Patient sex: F
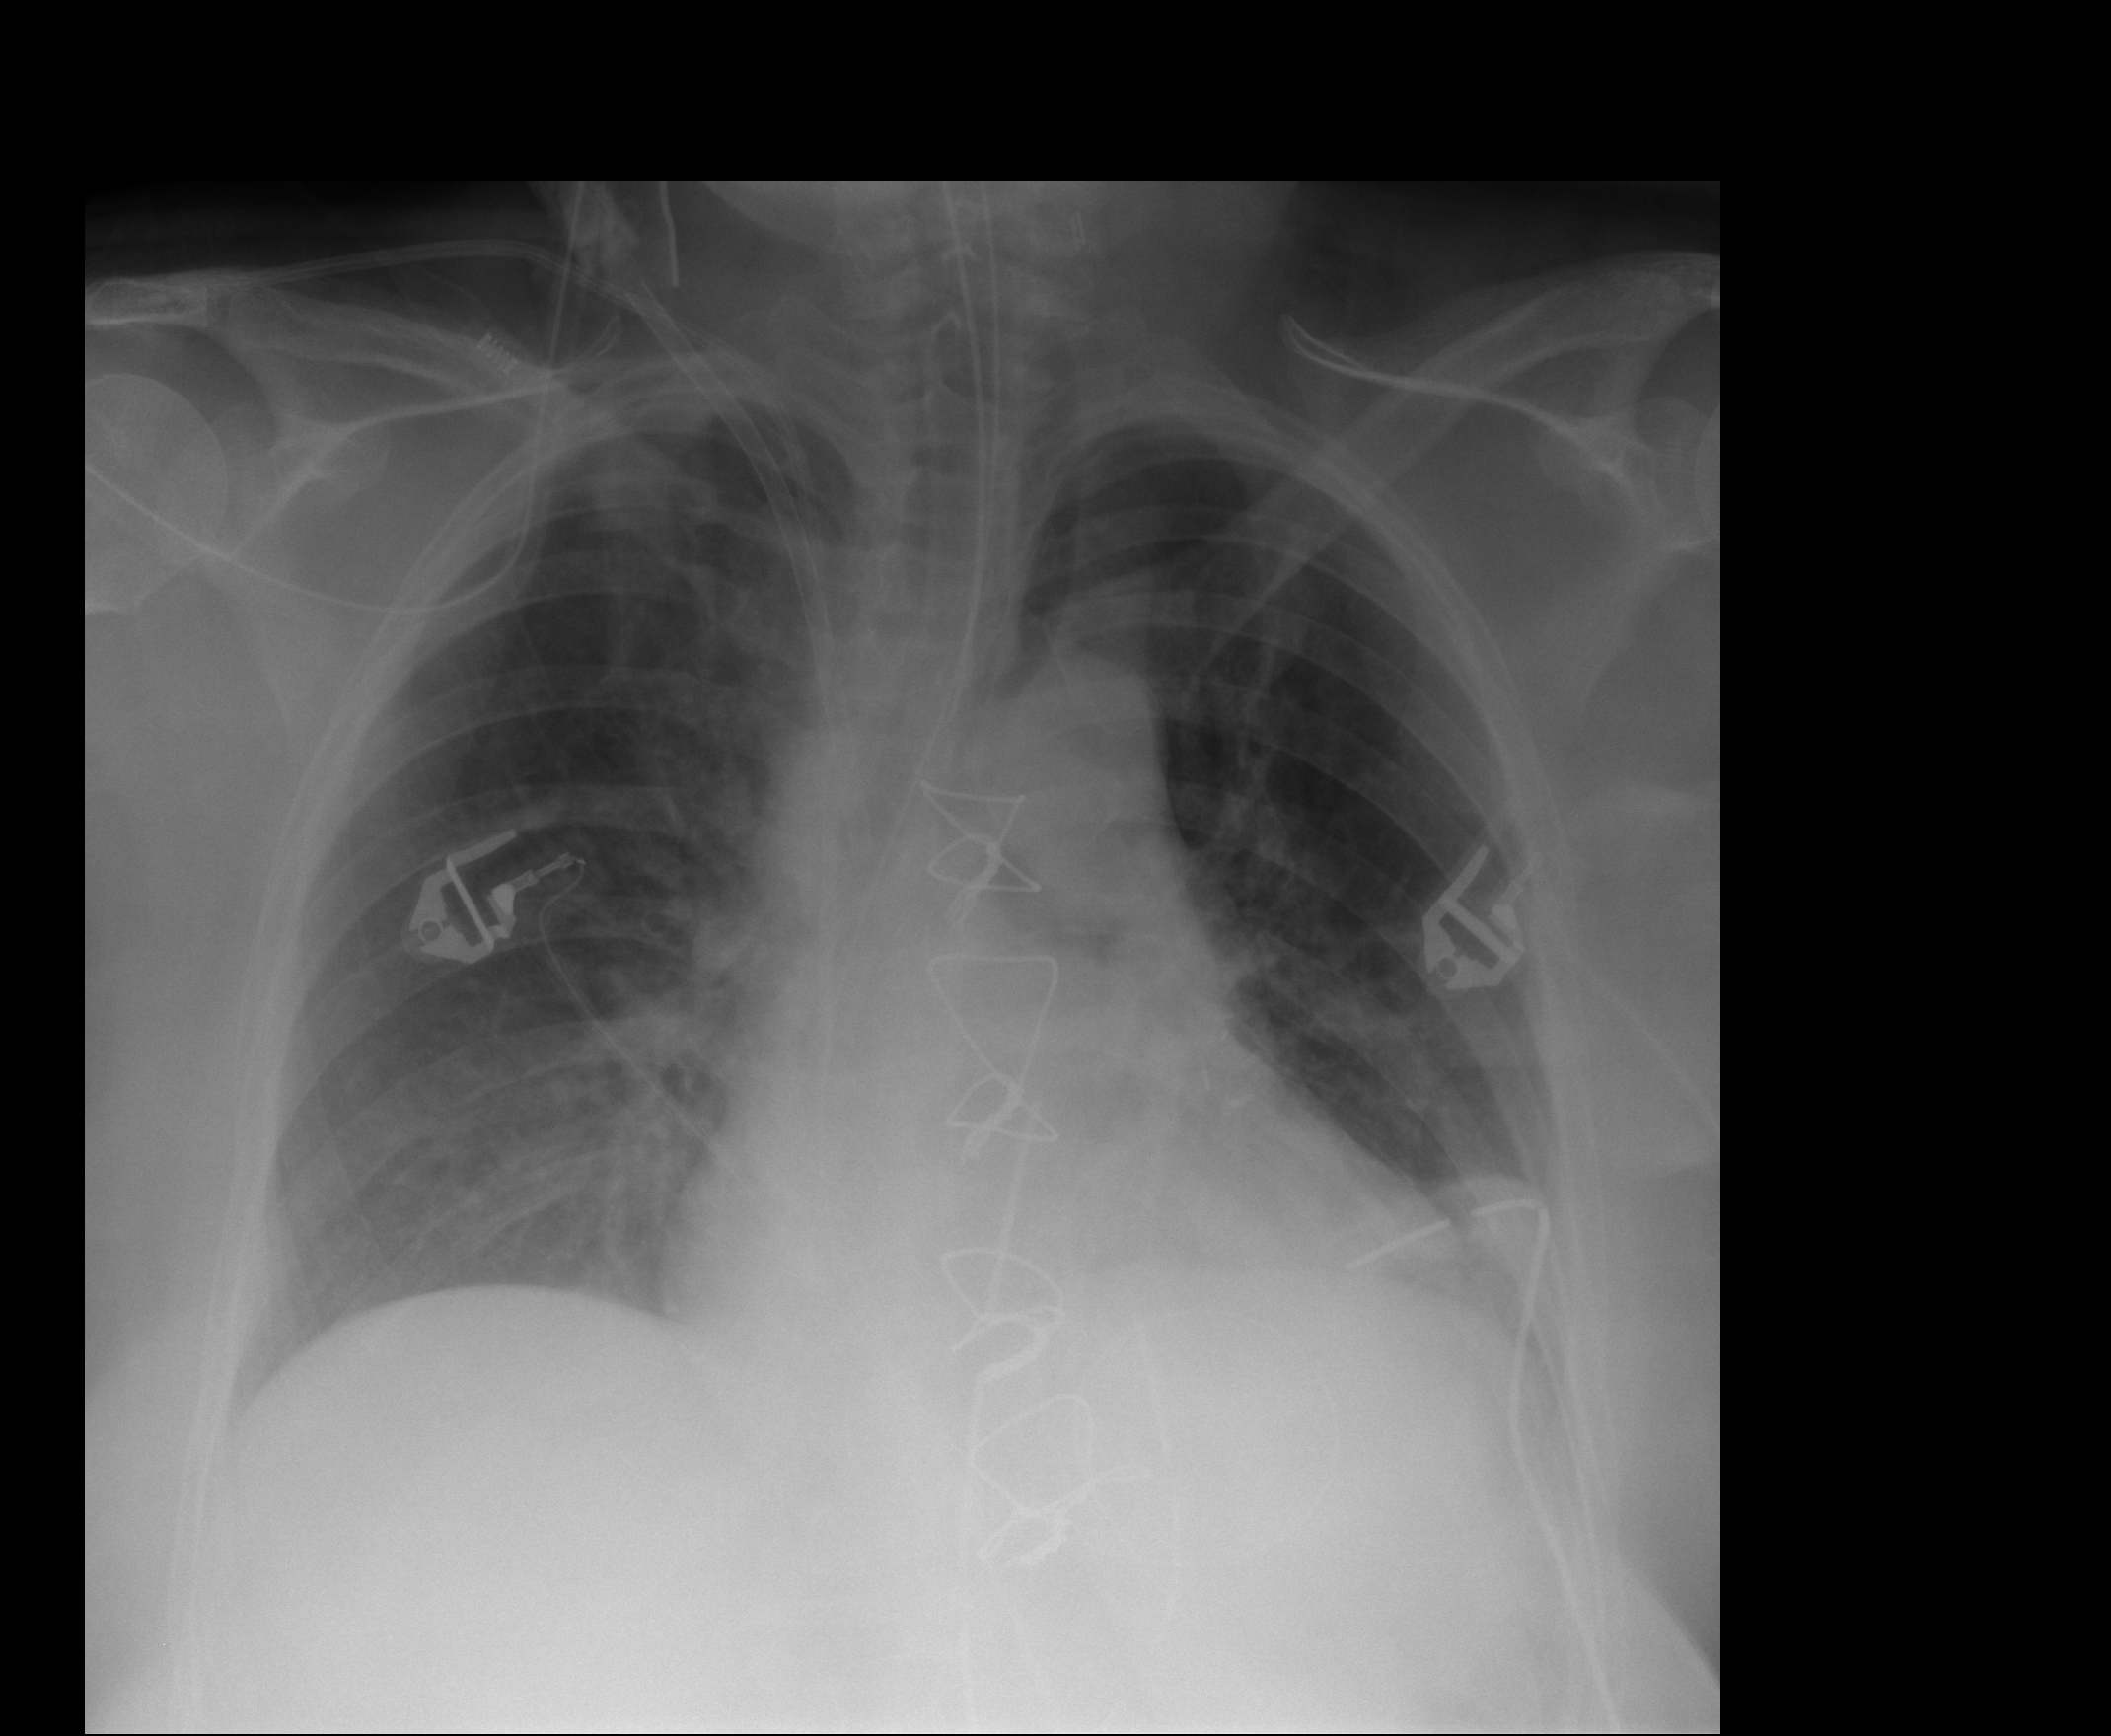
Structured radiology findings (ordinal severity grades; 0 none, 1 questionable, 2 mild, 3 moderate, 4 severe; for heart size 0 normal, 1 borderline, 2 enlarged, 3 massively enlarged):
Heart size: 0
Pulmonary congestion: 0
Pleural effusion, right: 0
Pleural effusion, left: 1
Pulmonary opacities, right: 0
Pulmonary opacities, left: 0
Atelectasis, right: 2
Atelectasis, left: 2